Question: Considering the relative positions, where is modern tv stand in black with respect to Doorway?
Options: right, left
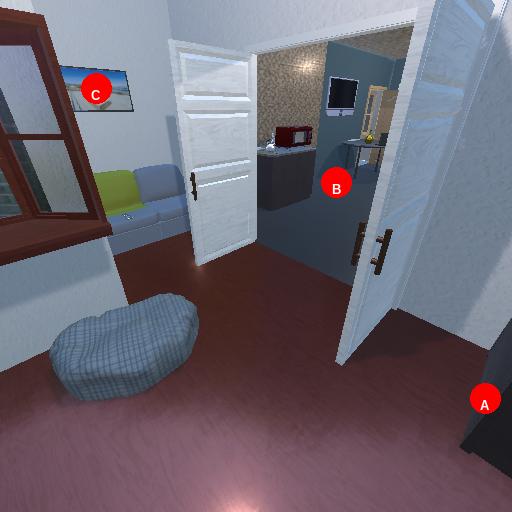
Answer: right